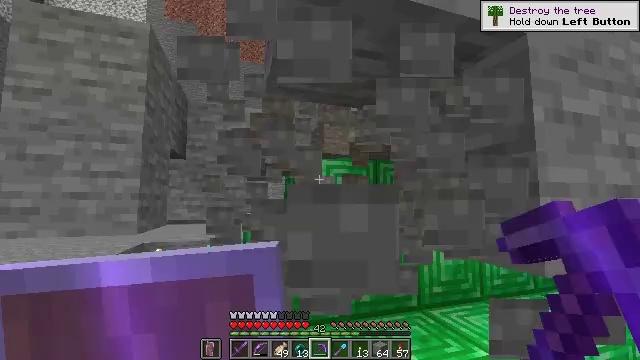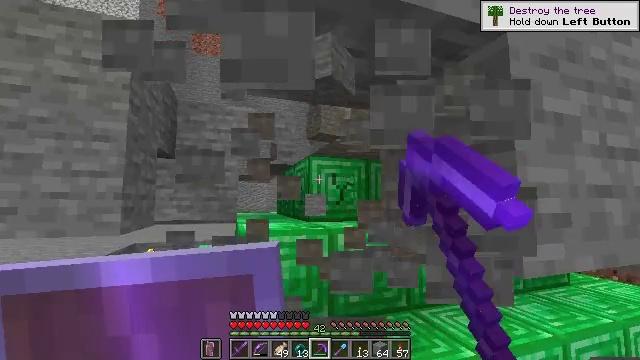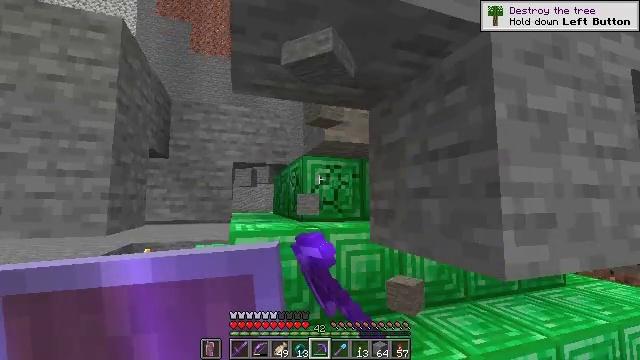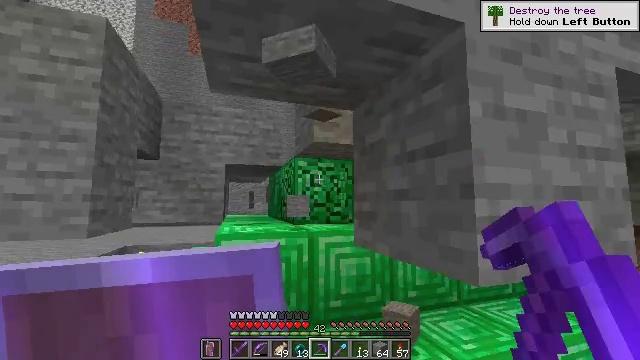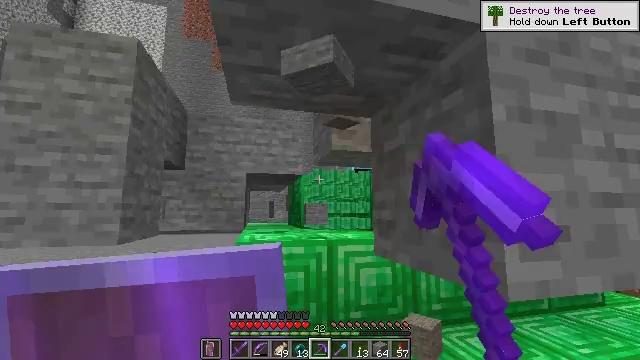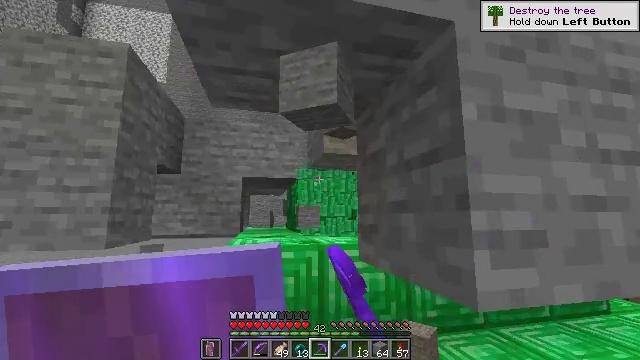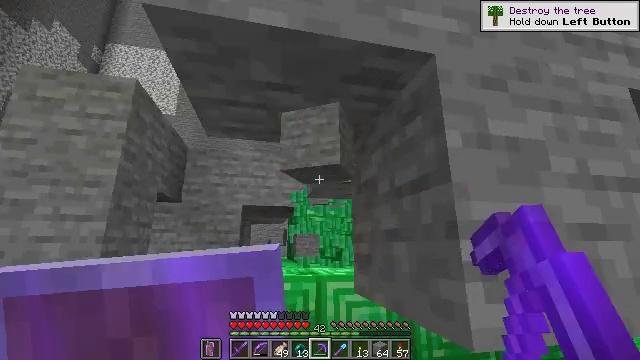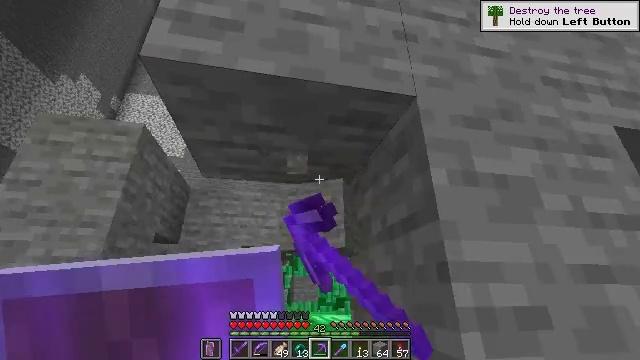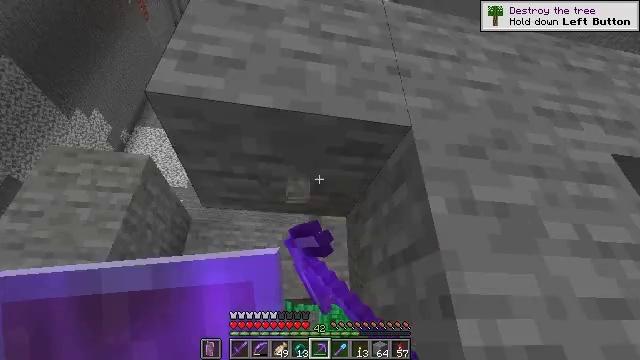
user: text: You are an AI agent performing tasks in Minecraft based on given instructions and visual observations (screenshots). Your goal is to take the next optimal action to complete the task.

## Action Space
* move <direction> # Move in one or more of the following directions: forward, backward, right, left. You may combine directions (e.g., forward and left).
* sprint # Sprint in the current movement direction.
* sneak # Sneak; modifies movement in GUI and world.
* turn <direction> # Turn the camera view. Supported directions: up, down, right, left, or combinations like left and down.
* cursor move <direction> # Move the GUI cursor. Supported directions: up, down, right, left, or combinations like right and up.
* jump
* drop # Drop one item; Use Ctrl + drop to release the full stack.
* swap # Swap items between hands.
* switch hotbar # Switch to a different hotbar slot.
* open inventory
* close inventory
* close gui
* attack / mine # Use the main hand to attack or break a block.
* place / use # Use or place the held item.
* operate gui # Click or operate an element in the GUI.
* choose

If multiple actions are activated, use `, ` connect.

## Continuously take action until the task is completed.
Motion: motion action
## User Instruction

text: Mine the emerald block.
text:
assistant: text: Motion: move forward and move right, sneak, attack / mine
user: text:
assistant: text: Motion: move forward and move right, sneak, attack / mine
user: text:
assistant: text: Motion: move forward and move right, sneak, attack / mine
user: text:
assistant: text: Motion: move forward and move right, sneak, turn left and up, attack / mine
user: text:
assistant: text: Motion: move forward and move right, sneak, turn left, attack / mine
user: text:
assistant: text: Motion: move forward and move right, sneak, turn up, attack / mine
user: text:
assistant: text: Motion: move forward and move right, sneak, turn left and up, attack / mine
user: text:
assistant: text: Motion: move forward and move right, sneak, turn up, attack / mine
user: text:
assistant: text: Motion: sneak, attack / mine